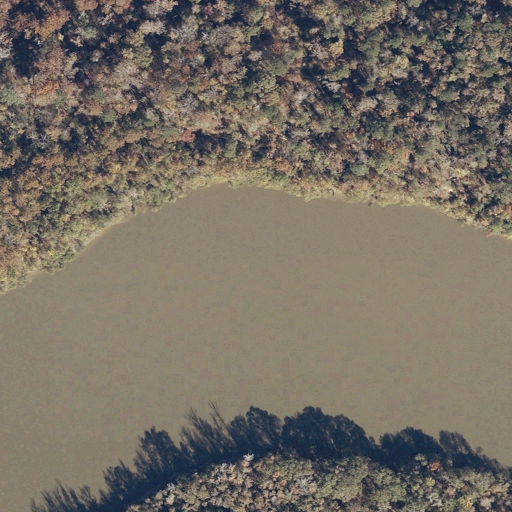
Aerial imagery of bar in Alabama named Woods Bluff Shoal containing open water, woody wetlands, mixed forest, grassland, barren land, and herbaceous wetlands